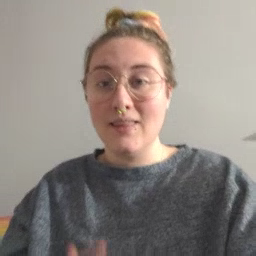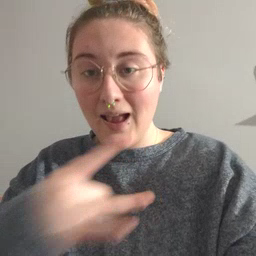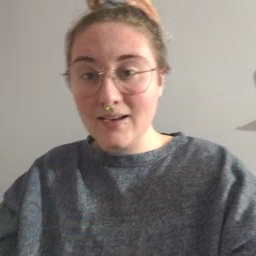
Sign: like